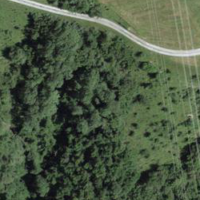
EUNIS habitat code: 32
Species observed at this site:
Gentiana cruciata